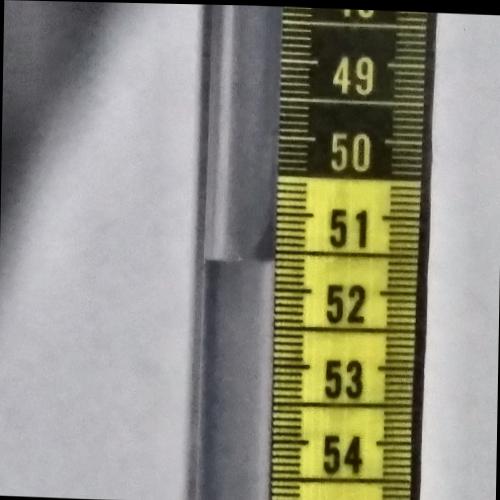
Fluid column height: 51.6 cm